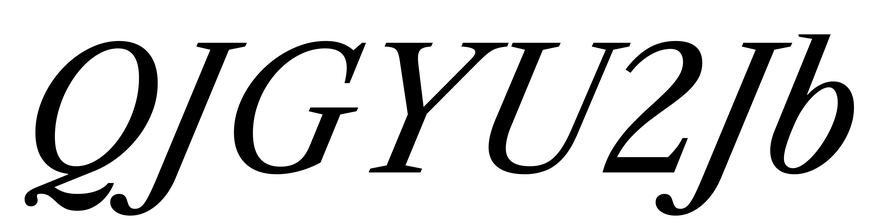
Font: LibreCaslonText-Italic_Italic